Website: walmart
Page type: delivery-shipping
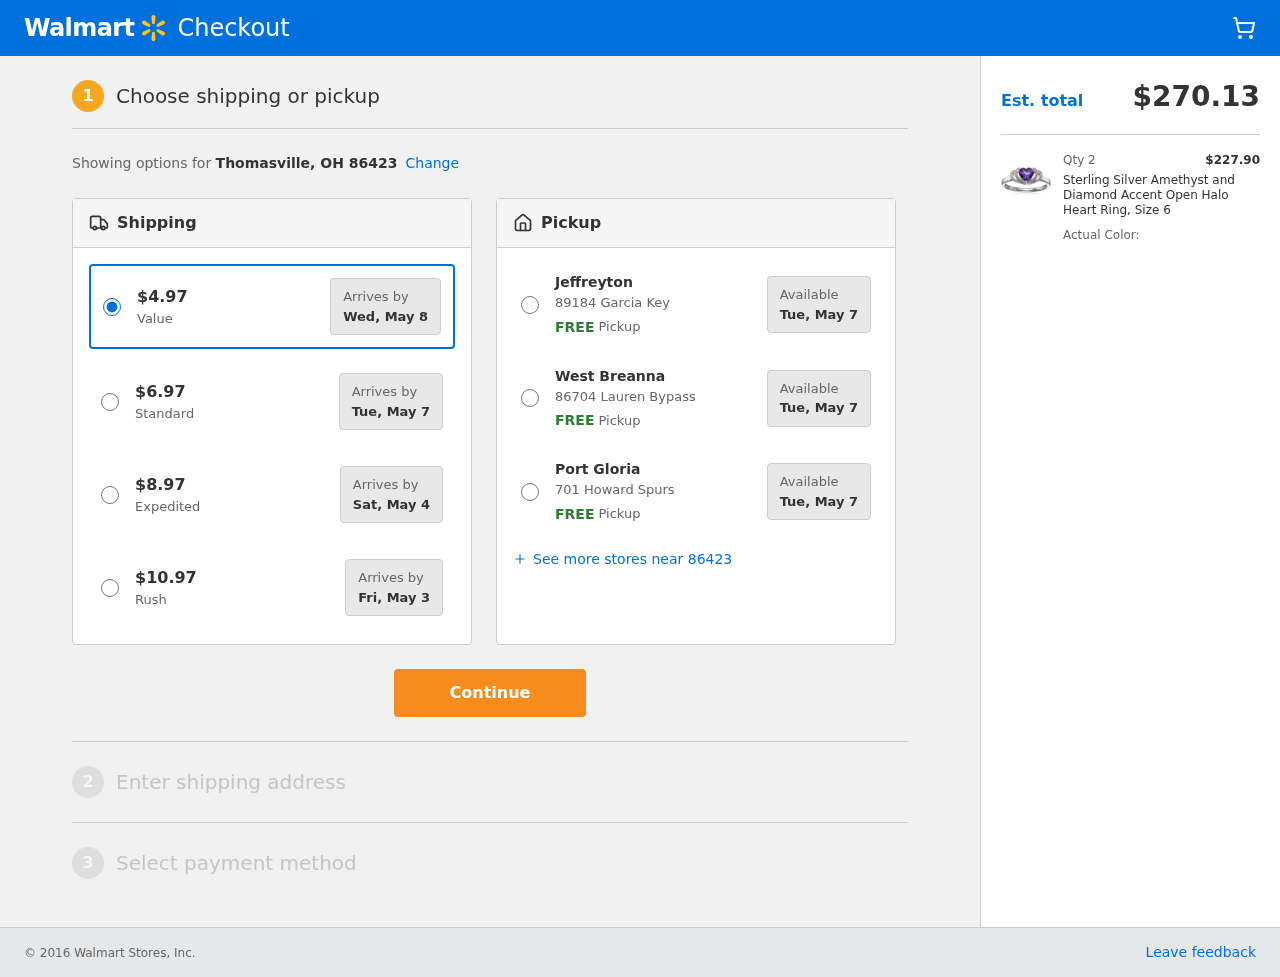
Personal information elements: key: PII_CITY_STATE_ZIP
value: Thomasville, OH 86423
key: PII_LOCATION1_CITY
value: Jeffreyton
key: PII_LOCATION1_STREET
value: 89184 Garcia Key
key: PII_LOCATION2_CITY
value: West Breanna
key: PII_LOCATION2_STREET
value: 86704 Lauren Bypass
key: PII_LOCATION3_CITY
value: Port Gloria
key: PII_LOCATION3_STREET
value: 701 Howard Spurs
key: PII_POSTCODE
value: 86423
Product elements: key: PRODUCT1_NAME
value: Sterling Silver Amethyst and Diamond Accent Open Halo Heart Ring, Size 6
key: PRODUCT1_PRICE
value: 113.95
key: PRODUCT1_QUANTITY
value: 2
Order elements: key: ORDER_SHIPPING_COST
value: $4.97
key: ORDER_SHIPPING_COST
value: $6.97
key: ORDER_SHIPPING_COST
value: $8.97
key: ORDER_SHIPPING_COST
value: $10.97
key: ORDER_DELIVERY_DATE
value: Fri, May 3
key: ORDER_DELIVERY_DATE
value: Sat, May 4
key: ORDER_DELIVERY_DATE
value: Tue, May 7
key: ORDER_DELIVERY_DATE
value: Wed, May 8
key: ORDER_TOTAL
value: $270.13